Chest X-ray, PA view. Patient: 68 years old, sex M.
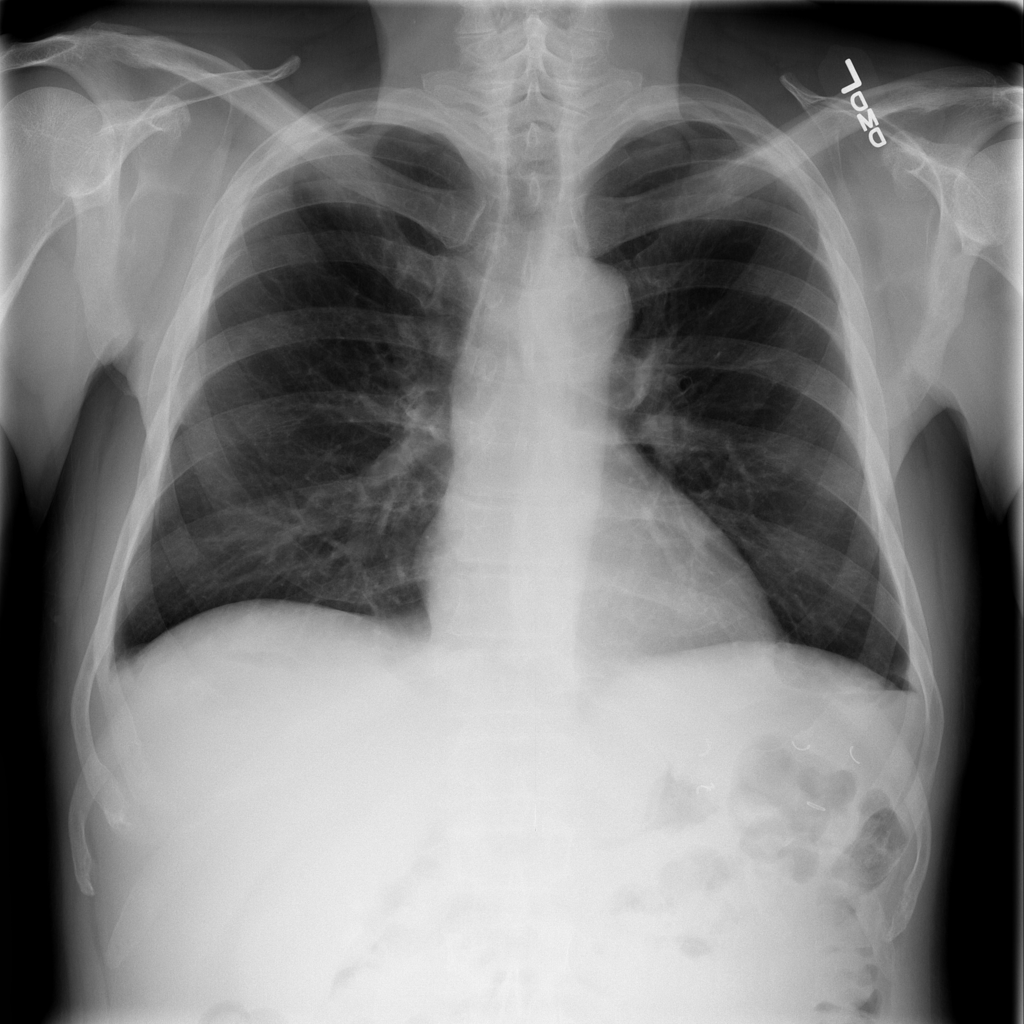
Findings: Infiltration